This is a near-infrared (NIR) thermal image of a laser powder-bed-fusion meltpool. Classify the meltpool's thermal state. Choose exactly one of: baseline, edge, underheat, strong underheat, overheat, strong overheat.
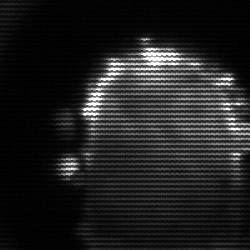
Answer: baseline